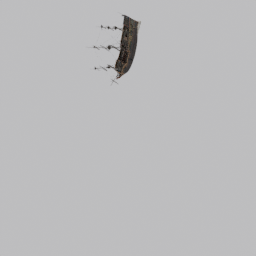
Label: mechanical